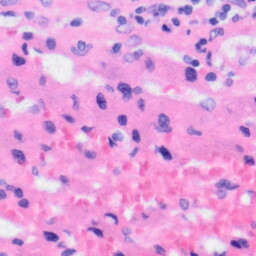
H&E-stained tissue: Liver